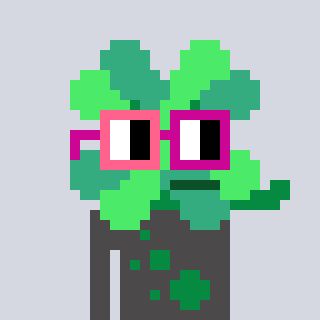
a pixel art character with square pink and red glasses, a clover-shaped head and a grayscale-colored body on a cool background